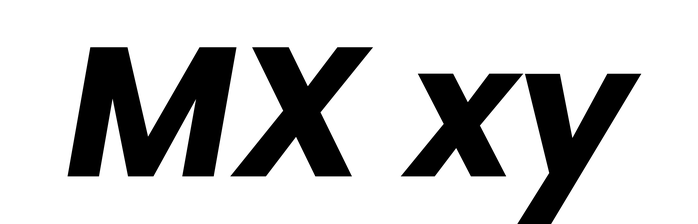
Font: Poppins-BoldItalic